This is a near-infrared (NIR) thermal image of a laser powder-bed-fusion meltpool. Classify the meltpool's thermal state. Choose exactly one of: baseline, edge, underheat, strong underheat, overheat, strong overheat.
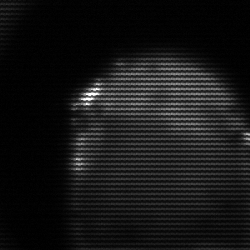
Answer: edge